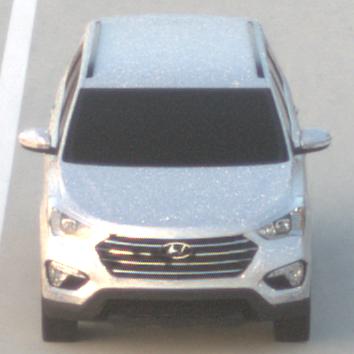
Make: Hyundai
Model: Santa Fe 2.4 GDI
Detailed model: Santa Fe (DM)
Model produced from: 2017/08
Model produced until: 2018/01
Doors: 5
Color: white
Road condition: dry road
Daytime: sunrise or sunset
Contrast: low contrast